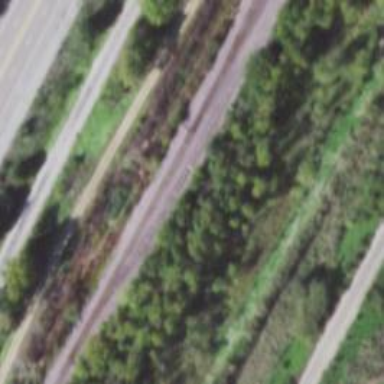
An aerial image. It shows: Railway siding for service.